高一 · 代数
下列函数图象与 $x$ 轴均有交点, 其中不能用二分法求函数零点的是（ ）
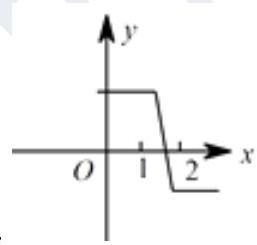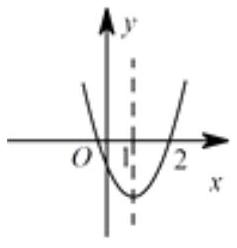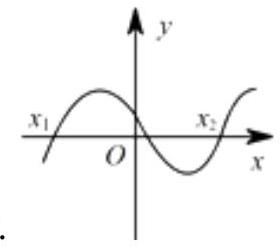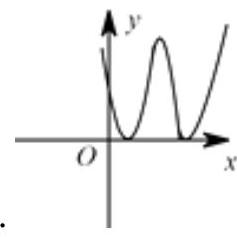
A.

B.

C.

D.

答案: D
解析: 能用二分法求函数零点的函数，在零点的左右两侧的函数值符号相反,

由图象可得, 只有 $\mathrm{D}$ 不能满足此条件, 故答案为: D.

【分析】根据题意由图像利用二分法的定义，结合选项的函数图像即可得出结果。